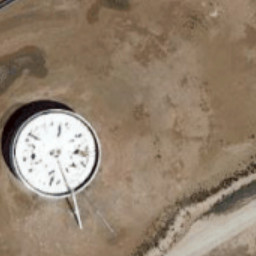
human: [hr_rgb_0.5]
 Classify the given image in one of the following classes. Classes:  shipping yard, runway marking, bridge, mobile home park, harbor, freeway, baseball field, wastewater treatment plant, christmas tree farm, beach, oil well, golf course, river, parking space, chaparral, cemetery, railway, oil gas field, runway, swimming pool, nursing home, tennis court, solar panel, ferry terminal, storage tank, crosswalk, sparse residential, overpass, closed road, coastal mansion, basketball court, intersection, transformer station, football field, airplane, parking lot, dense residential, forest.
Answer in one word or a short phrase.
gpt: storage tank